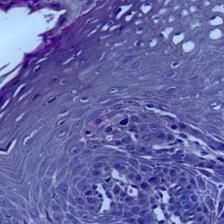
Diagnosis: Normal